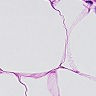
Metastatic tissue present: no